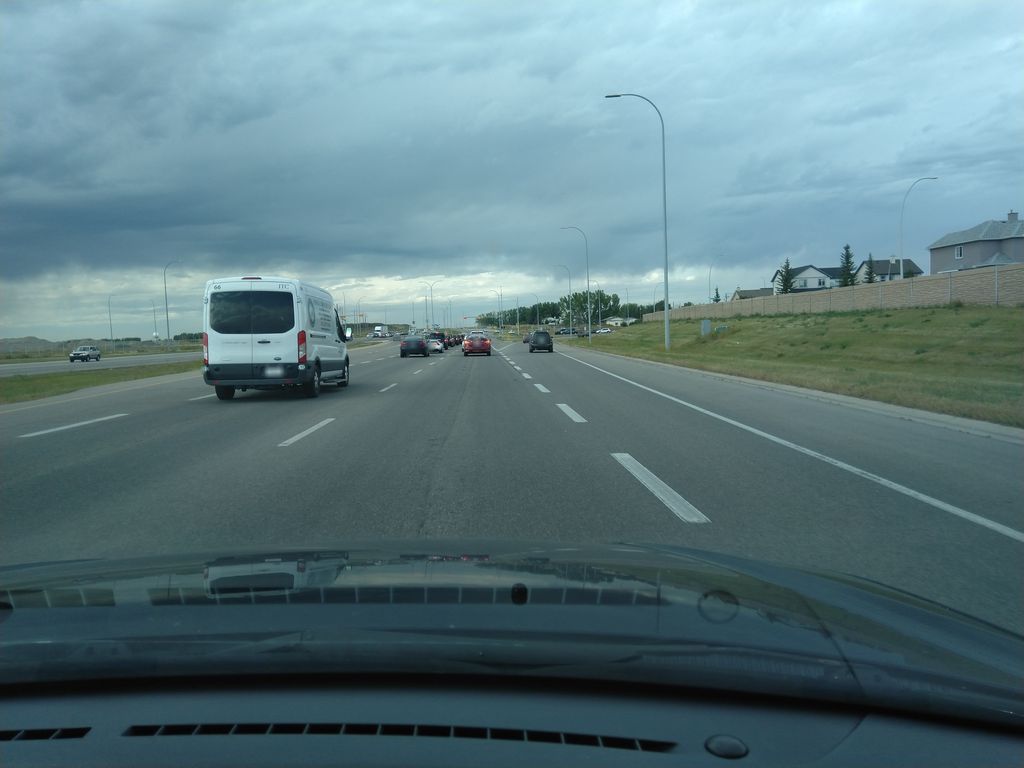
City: calgary